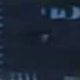
Vehicle type: Car